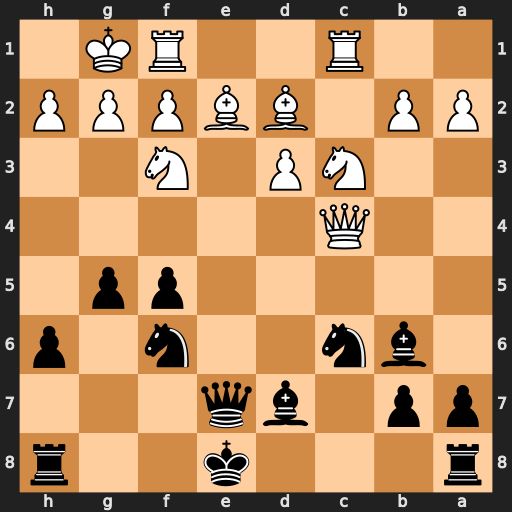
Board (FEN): r3k2r/pp1bq3/1bn2n1p/5pp1/2Q5/2NP1N2/PP1BBPPP/2R2RK1
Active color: b
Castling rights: kq
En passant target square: -
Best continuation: Na5 Nd5 Nxc4 Nxe7 Nxd2